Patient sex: F
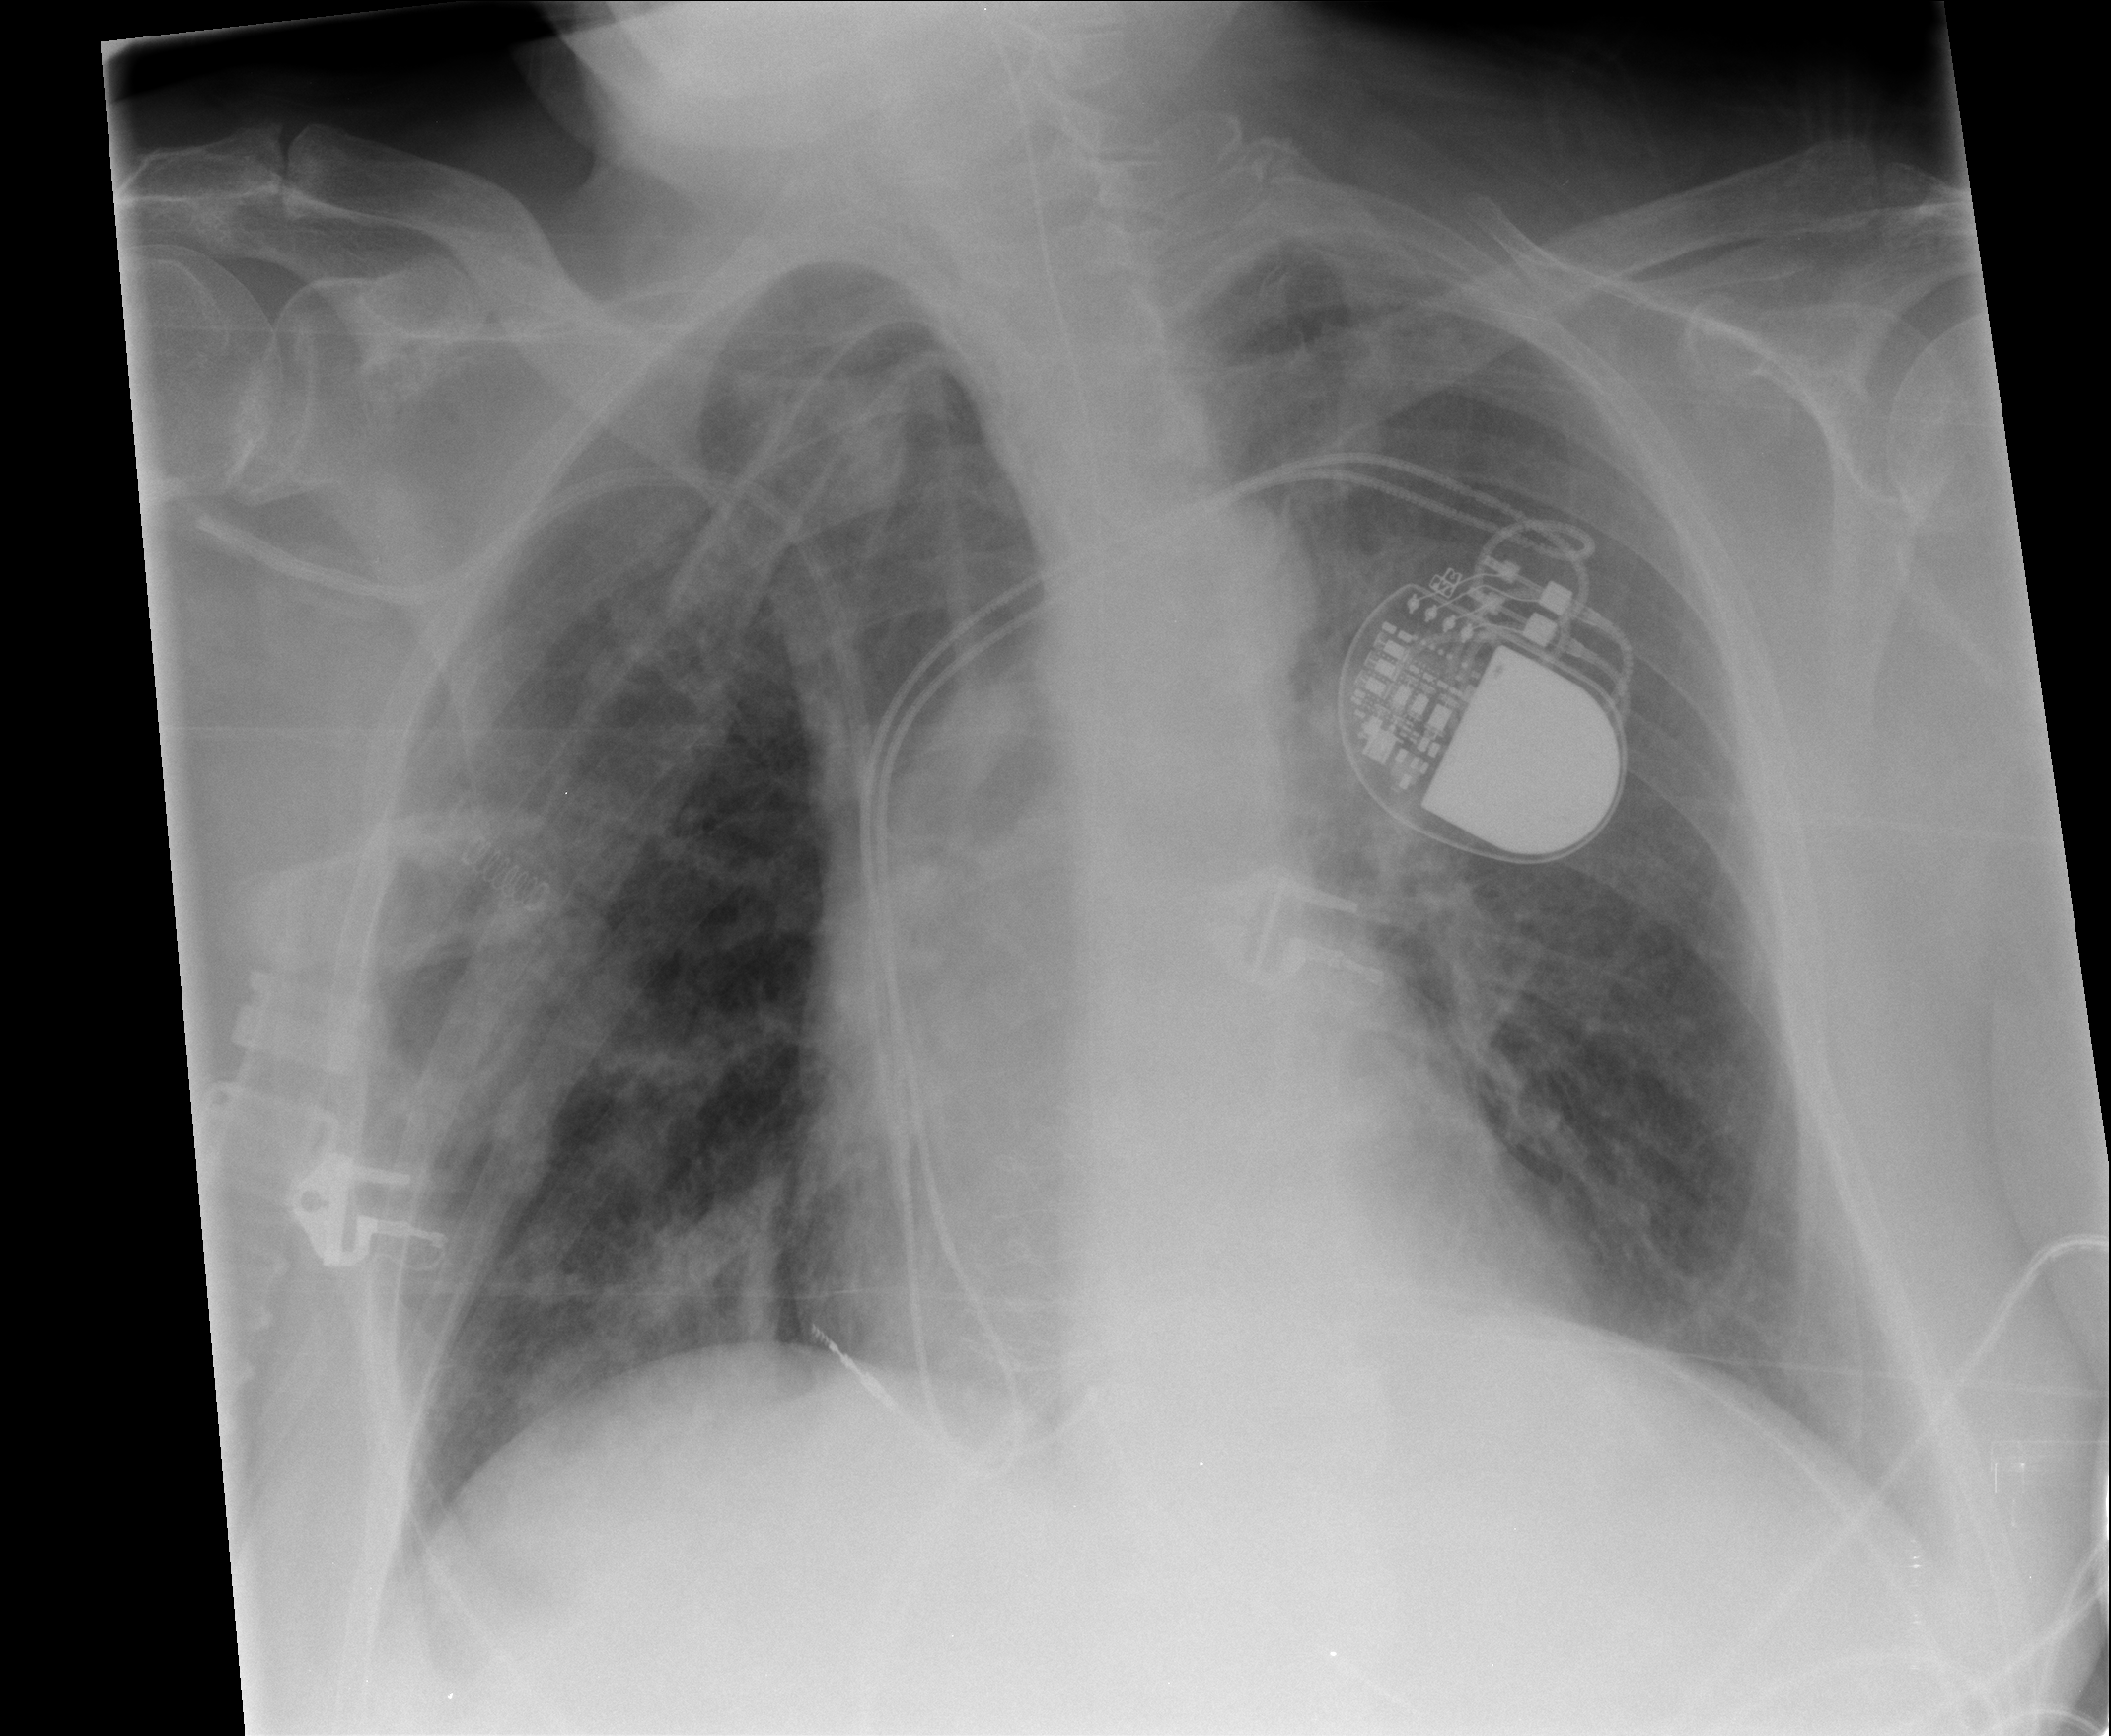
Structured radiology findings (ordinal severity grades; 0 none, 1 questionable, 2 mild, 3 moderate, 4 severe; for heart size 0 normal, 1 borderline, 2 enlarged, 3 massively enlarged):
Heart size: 2
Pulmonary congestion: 2
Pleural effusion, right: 0
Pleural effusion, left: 0
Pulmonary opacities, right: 2
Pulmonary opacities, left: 2
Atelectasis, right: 0
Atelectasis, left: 0